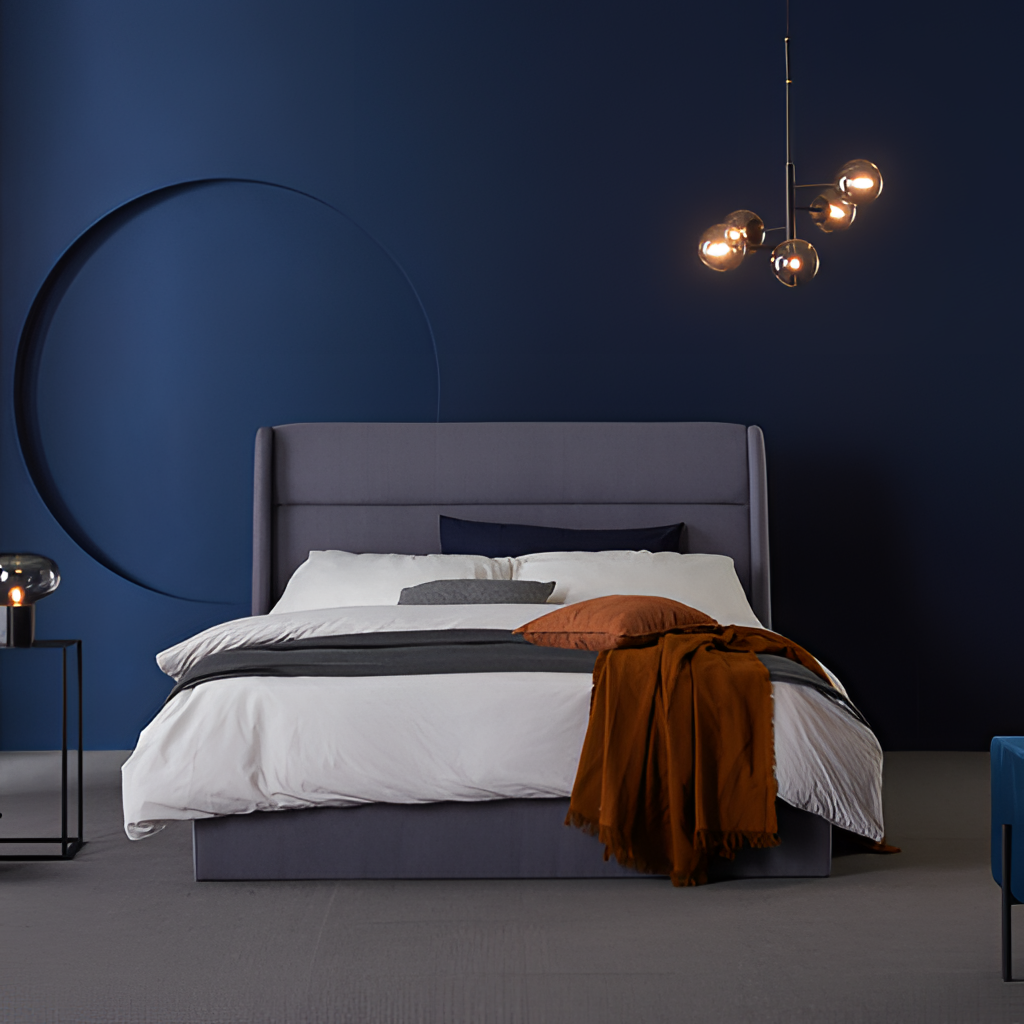
bedroom, gray fabric bed, gray carpet flooring, with plain pattern, contemporary, paint wallpaper, with solid pattern